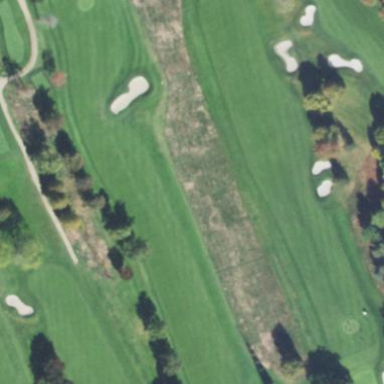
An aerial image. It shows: Grassy area designated as golf fairway.